Field crop: maize
Growth stage: 2
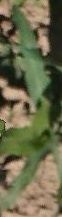
Species: maize